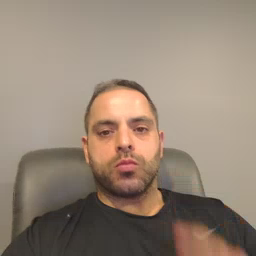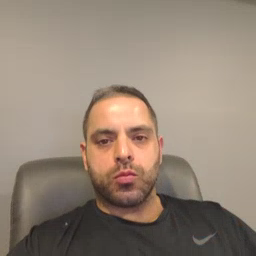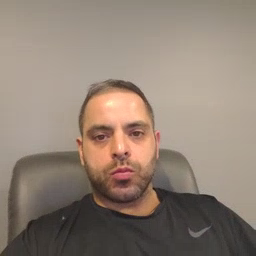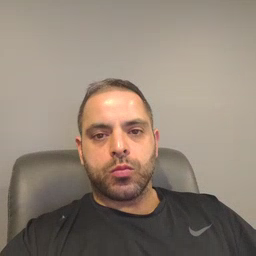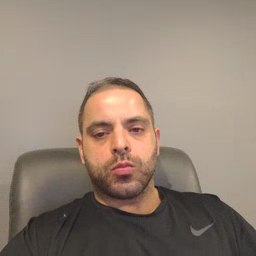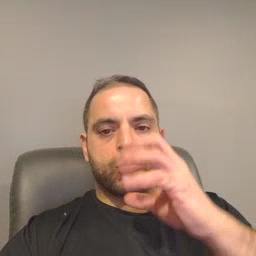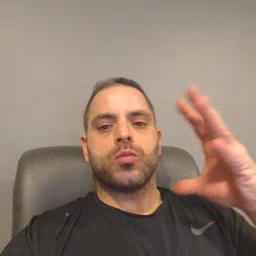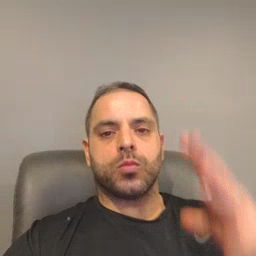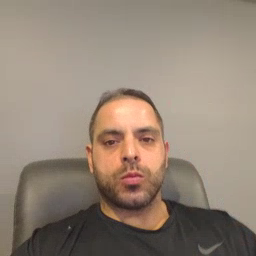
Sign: balloon